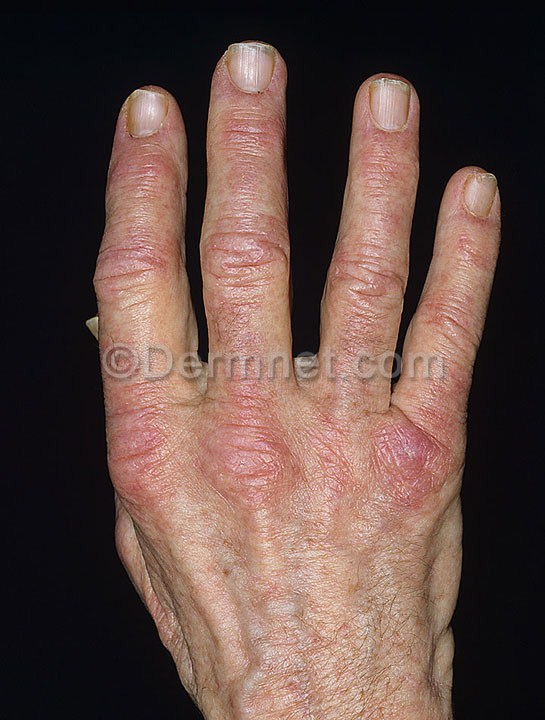
Disease: Lupus and other Connective Tissue diseases